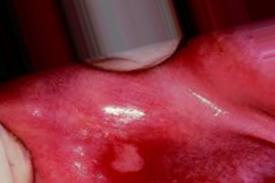
Condition: Mouth Ulcer